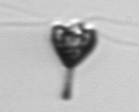
Label: Pyramimonas_longicauda